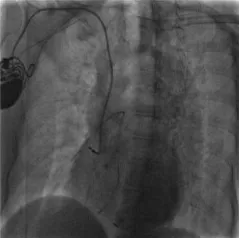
Chest fluoroscopy from different body positions (a-c).
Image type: radiology (x_ray)